Question: Is there a standard way in iOS 5 to show delete confirmation as in this screenshot?
If there is no standard way, any solution will be good.

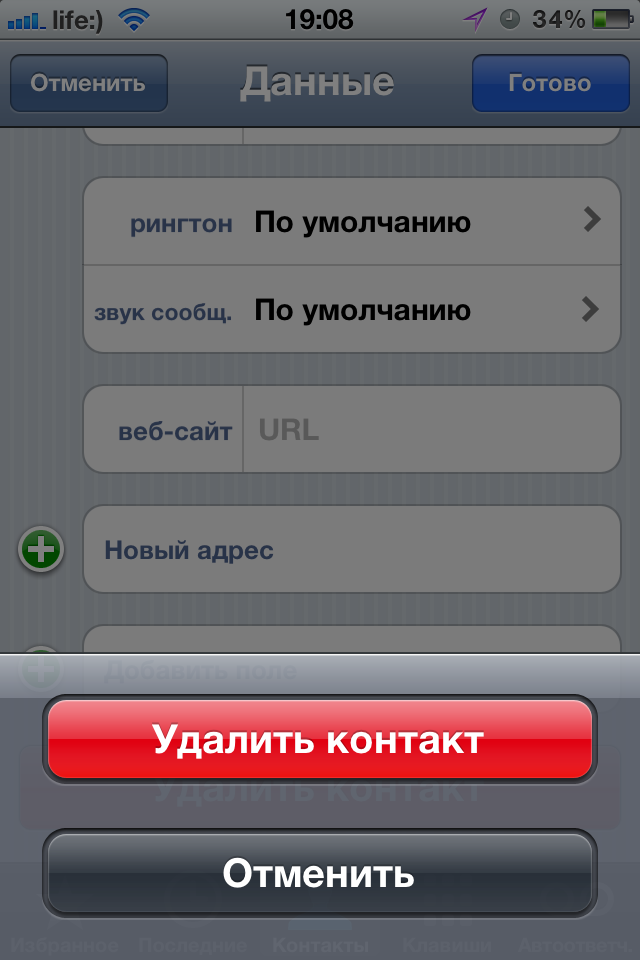
Answer: It's a 'UIActionSheet' with the destructive button set. See <URL>.
e.g.
'''
// Create the action sheet
UIActionSheet *sheet = [[UIActionSheet alloc] initWithTitle:nil
delegate:self
cancelButtonTitle:@"Cancel"
destructiveButtonTitle:@"Delete"
otherButtonTitles:nil];
...
- (void)actionSheet:(UIActionSheet *)actionSheet didDismissWithButtonIndex:(NSInteger)buttonIndex {
if (buttonIndex == actionSheet.destructiveButtonIndex) {
// Do the delete
}
}
'''